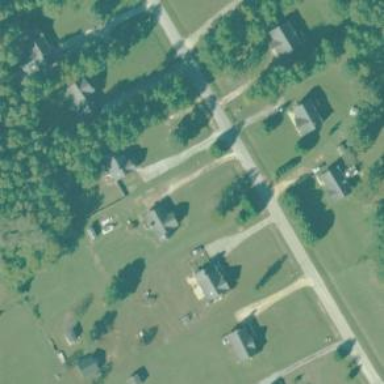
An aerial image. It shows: Driveway.